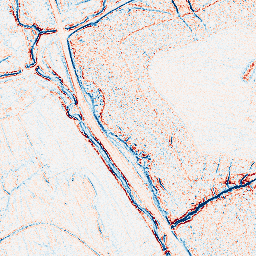
Category: edge_preserving
Decomposition family: bilateral
Decomposition parameters: d: 5
sigma_color: 75
sigma_space: 25
Upsampling method: quadratic
Upsampling parameters: scale: 4
Upsampling scale: 4